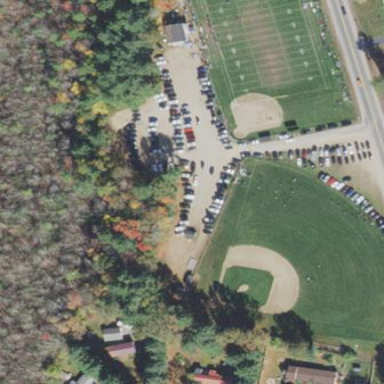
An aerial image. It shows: Parking area.